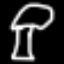
Label: mushroom